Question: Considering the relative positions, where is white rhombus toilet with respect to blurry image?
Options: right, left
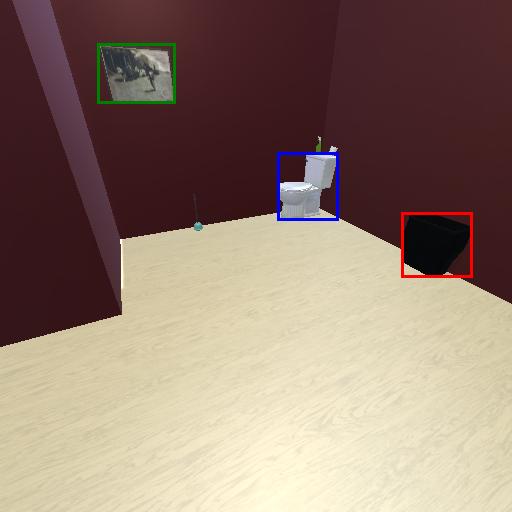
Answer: right